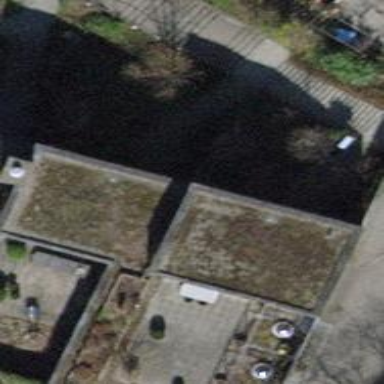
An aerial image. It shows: Flat-roofed building.